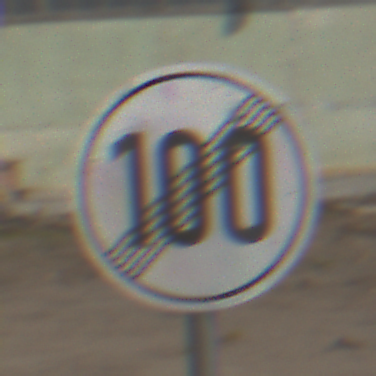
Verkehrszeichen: EndeGeschwindigkeit100
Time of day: Midday
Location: Outdoor (Suburban)
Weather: PartlyCloudy
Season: NotSpecified
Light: Natural